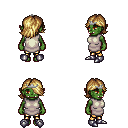
a pixel art fantasy rpg character, female body template, orc, green skin, white tunic, gold greaves, blonde swoop hairstyle, silver tiara, metal boots, four views (front, back, left, right), 2x2 character sprite sheet, small pixel art, hard edges, no anti-aliasing